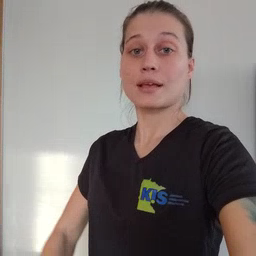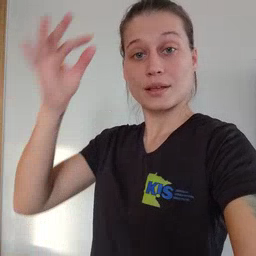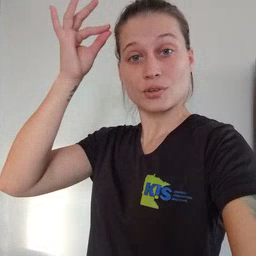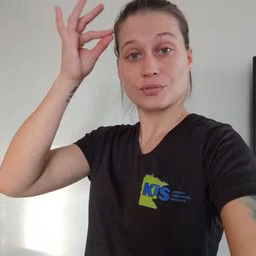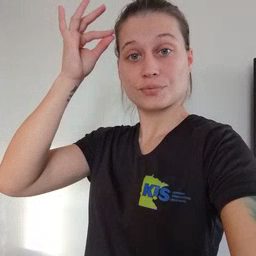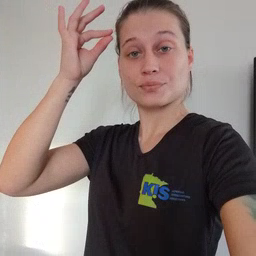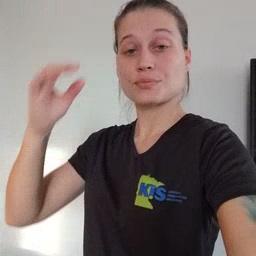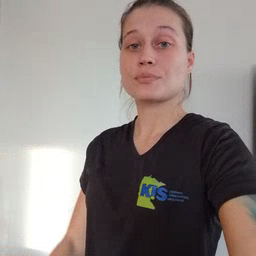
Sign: hair